Question: I just setup git-tf, but I'm running into an issue.
Here's the error I'm receiving:
'''
> git tf help
line 23: exec: cmd: not found
fatal: 'tf' appears to be a git command, but we were not
able to execute it. Maybe git-tf is broken?
'''
Here is a screenshot of the command prompt:

I followed the instructions for installation that appear in the included 'Git-TF_GettingStarted.html' file, but I can't seem to get this to work. What have I done wrong?
I also have cygwin installed and on my PATH. Maybe this is causing confusion for git-tf? (Removing cygwin from PATH does nothing to help)
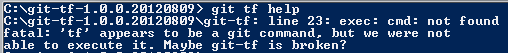
Answer: This looks like a bug in the 'git-tf' sh script on Windows, where we assume that %WINDIR% is in your path when we should be providing a full path to 'cmd.exe' when we try to launch it.
Until we've released a fix for this, you can do one of two things:
1. Add %WINDIR%\system32 to your path.
2. Edit git-tf and change line 23. Instead of simply exec'ing cmd, the appropriate line (in mingw32) should be: exec "$WINDIR/system32/cmd.exe" //C "$0.cmd" "$@"